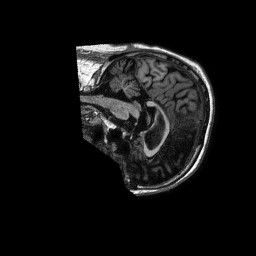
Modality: T1w
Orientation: sagittal
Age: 66
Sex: male
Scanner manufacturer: philips
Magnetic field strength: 1.5 T
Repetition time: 0.008165 s
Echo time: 0.003741 s